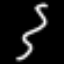
Label: squiggle